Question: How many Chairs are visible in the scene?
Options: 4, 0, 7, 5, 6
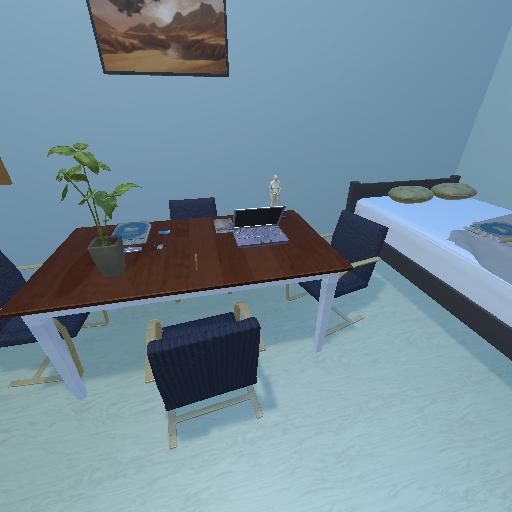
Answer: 4